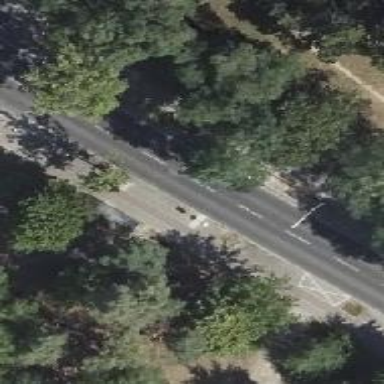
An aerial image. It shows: Secondary road with asphalt surface. There are sidewalks on both sides and cycle track.